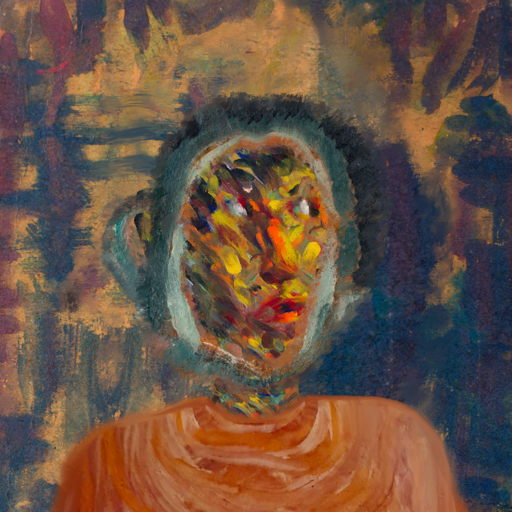
Background: InTheSun, Head And Neck Side: An_Impression, Face Side: An_Impression, Bust: Pious_Lady, Hair Side: Boggyland, Head Accessory: Blank, Second Necklace: Blank, Necklace: Blank, Baby: Blank